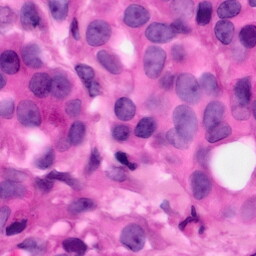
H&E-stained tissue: Pancreatic